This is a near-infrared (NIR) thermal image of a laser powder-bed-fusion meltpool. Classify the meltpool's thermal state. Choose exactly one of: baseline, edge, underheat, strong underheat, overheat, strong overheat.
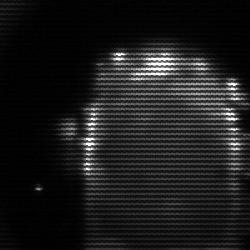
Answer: baseline